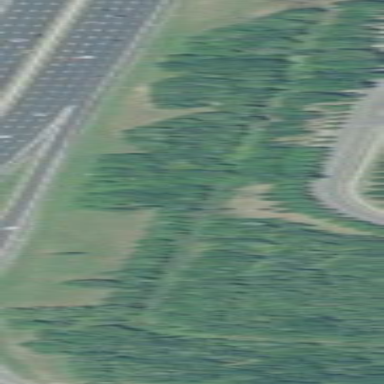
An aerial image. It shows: Semi-evergreen mixed woodland with diverse foliage.